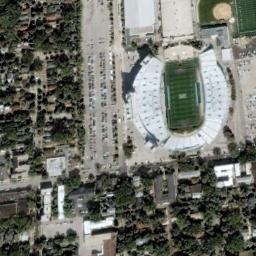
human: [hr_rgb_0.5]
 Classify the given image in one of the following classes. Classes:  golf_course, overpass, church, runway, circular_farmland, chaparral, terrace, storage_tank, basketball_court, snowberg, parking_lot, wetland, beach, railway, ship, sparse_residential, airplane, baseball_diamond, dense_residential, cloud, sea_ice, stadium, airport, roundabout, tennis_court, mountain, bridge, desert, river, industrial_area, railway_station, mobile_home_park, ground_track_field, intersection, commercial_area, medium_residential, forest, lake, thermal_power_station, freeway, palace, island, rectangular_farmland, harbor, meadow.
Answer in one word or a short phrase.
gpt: stadium